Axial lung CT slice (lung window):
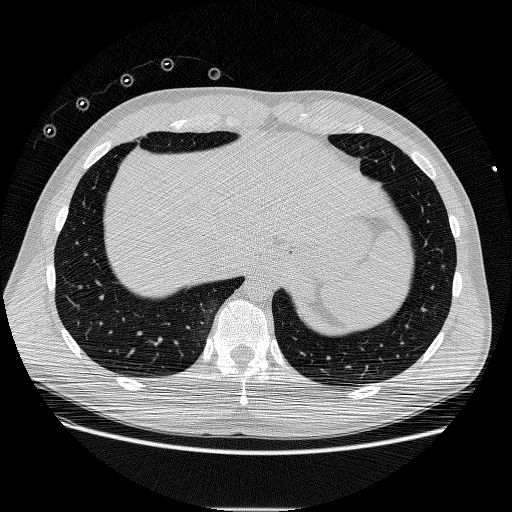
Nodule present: no